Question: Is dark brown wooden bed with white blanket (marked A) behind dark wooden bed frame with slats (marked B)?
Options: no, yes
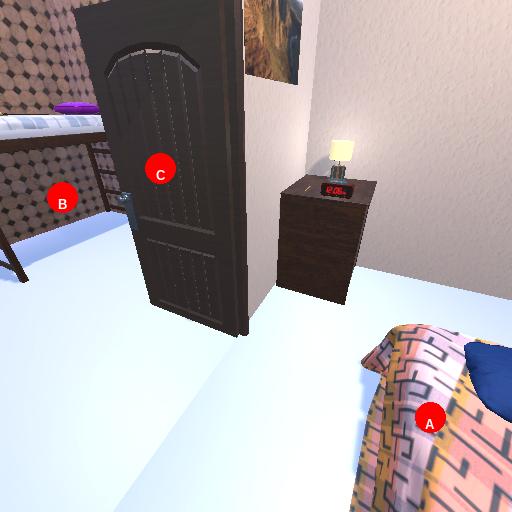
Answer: no